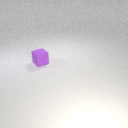
small purple rubber cube